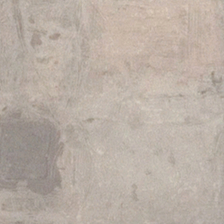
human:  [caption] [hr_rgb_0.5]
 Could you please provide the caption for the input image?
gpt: it is a piece of bareland .

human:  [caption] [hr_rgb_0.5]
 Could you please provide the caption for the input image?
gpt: it is a piece of bareland .

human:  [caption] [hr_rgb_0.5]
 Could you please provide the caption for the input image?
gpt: it is a piece of bareland .

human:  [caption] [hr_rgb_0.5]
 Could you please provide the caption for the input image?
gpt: it is a piece of bareland .

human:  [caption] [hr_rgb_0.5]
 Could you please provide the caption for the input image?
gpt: it is a piece of bareland .